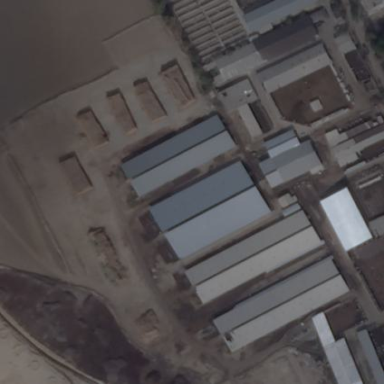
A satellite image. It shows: Feedlot within farmyard.